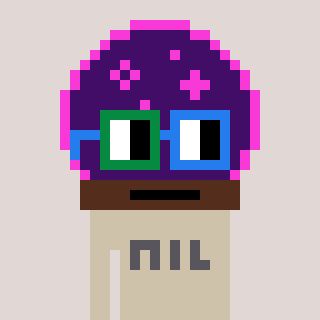
a pixel art character with square green and blue glasses, a crystalball-shaped head and a bege-colored body on a warm background